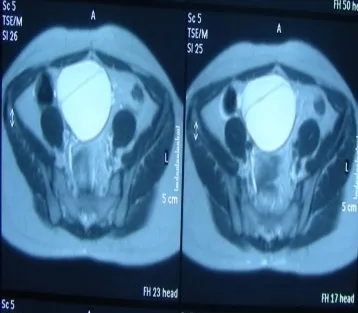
MRI scan of the pelvis showing a large multiseptated lobulated cystic lesion arising from the right ovary:. Axial section view.
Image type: radiology (mri)